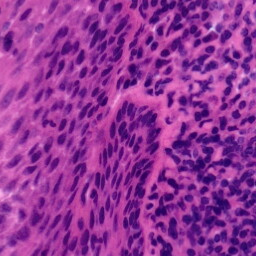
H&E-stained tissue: Tonsil